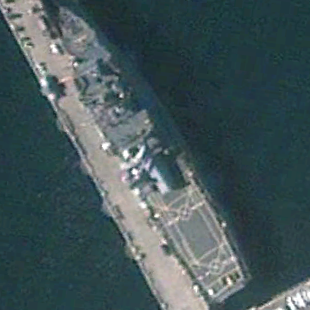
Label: combat